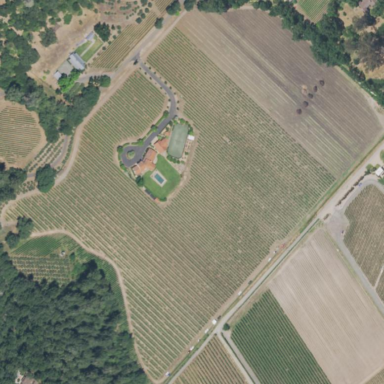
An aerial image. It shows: Vineyard with grape crops.